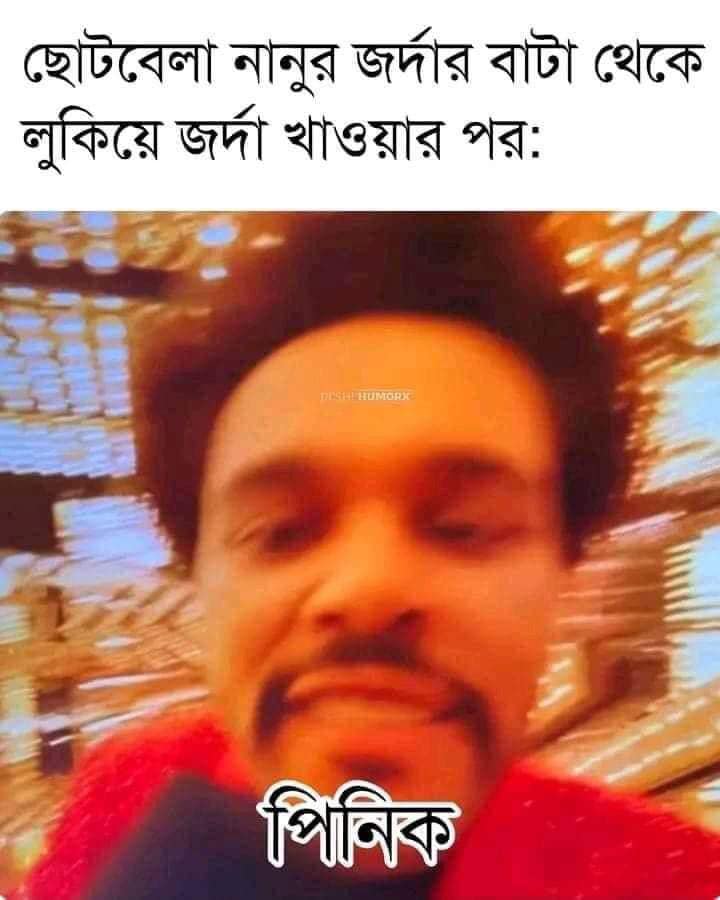
Text: ছোটবেলা নানুর জর্দার বাটা থেকে লুকিয়ে জর্দা খাওয়ার পর পিনিক
Label: Non Hate